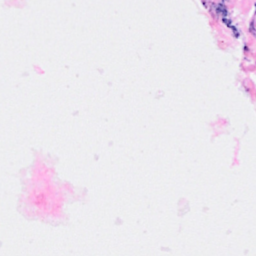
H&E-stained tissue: Breast